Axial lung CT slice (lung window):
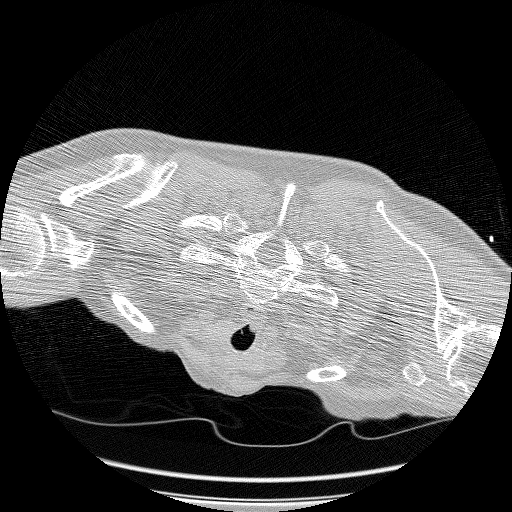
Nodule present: no